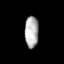
Tissue: lung
Cell type: Epithelial cells
Senescence score: 0.2202
Nuclear area (px): 425
Mean DAPI intensity: 175.619